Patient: sex M, age 64
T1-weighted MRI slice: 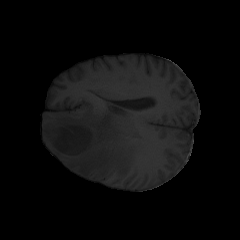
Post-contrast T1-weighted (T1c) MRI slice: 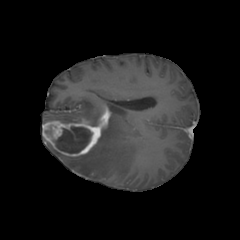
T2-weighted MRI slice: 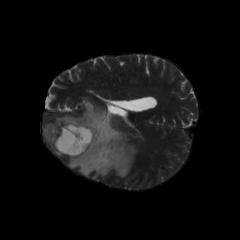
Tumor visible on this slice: yes
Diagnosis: Astrocytoma, IDH-mutant
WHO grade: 3